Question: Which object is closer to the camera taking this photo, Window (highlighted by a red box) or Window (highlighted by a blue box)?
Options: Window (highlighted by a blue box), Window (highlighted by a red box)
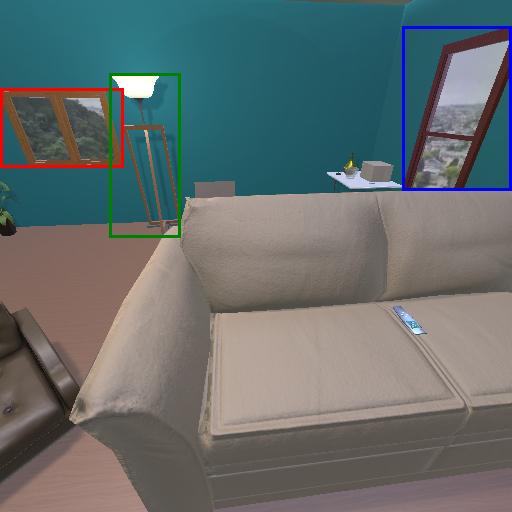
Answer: Window (highlighted by a blue box)